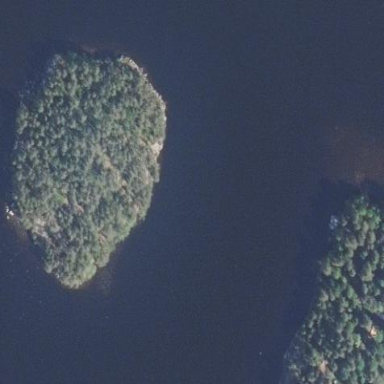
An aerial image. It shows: Island covered with woodland.